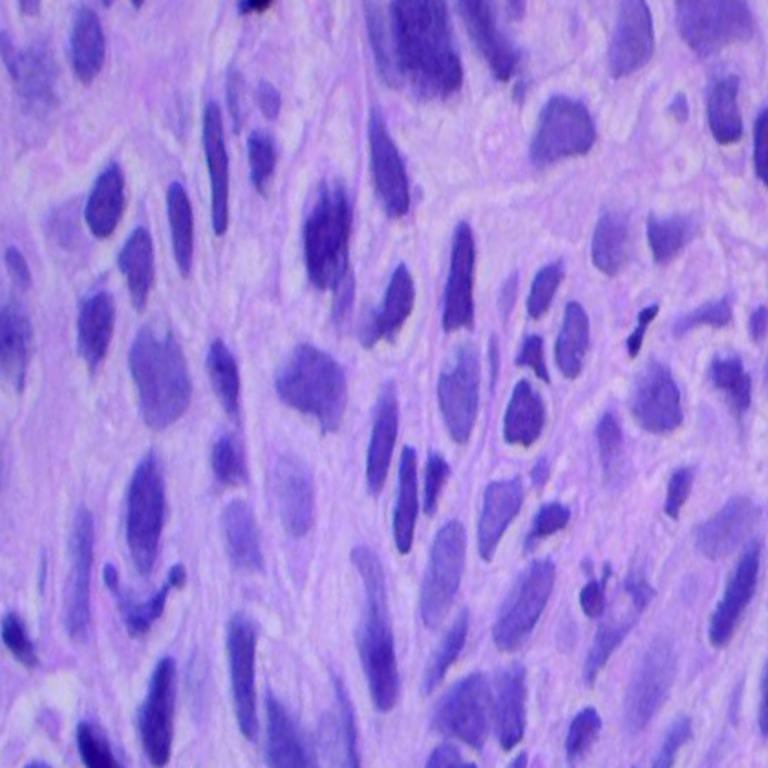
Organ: lung
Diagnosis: squamous carcinomas